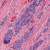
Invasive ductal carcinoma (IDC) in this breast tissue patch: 1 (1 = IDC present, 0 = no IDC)